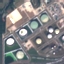
Land use / land cover: Industrial